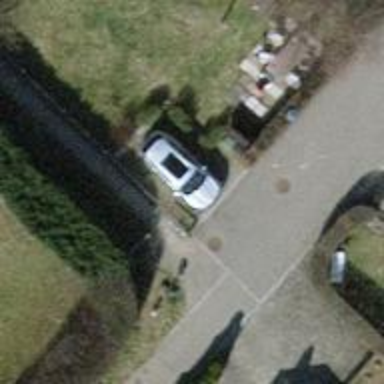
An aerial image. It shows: Cycle barrier.